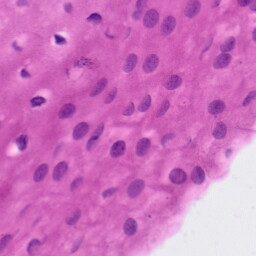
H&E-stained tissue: Tonsil